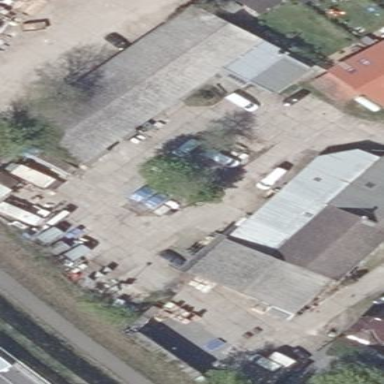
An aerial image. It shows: Gabled garage with Eternit roof.